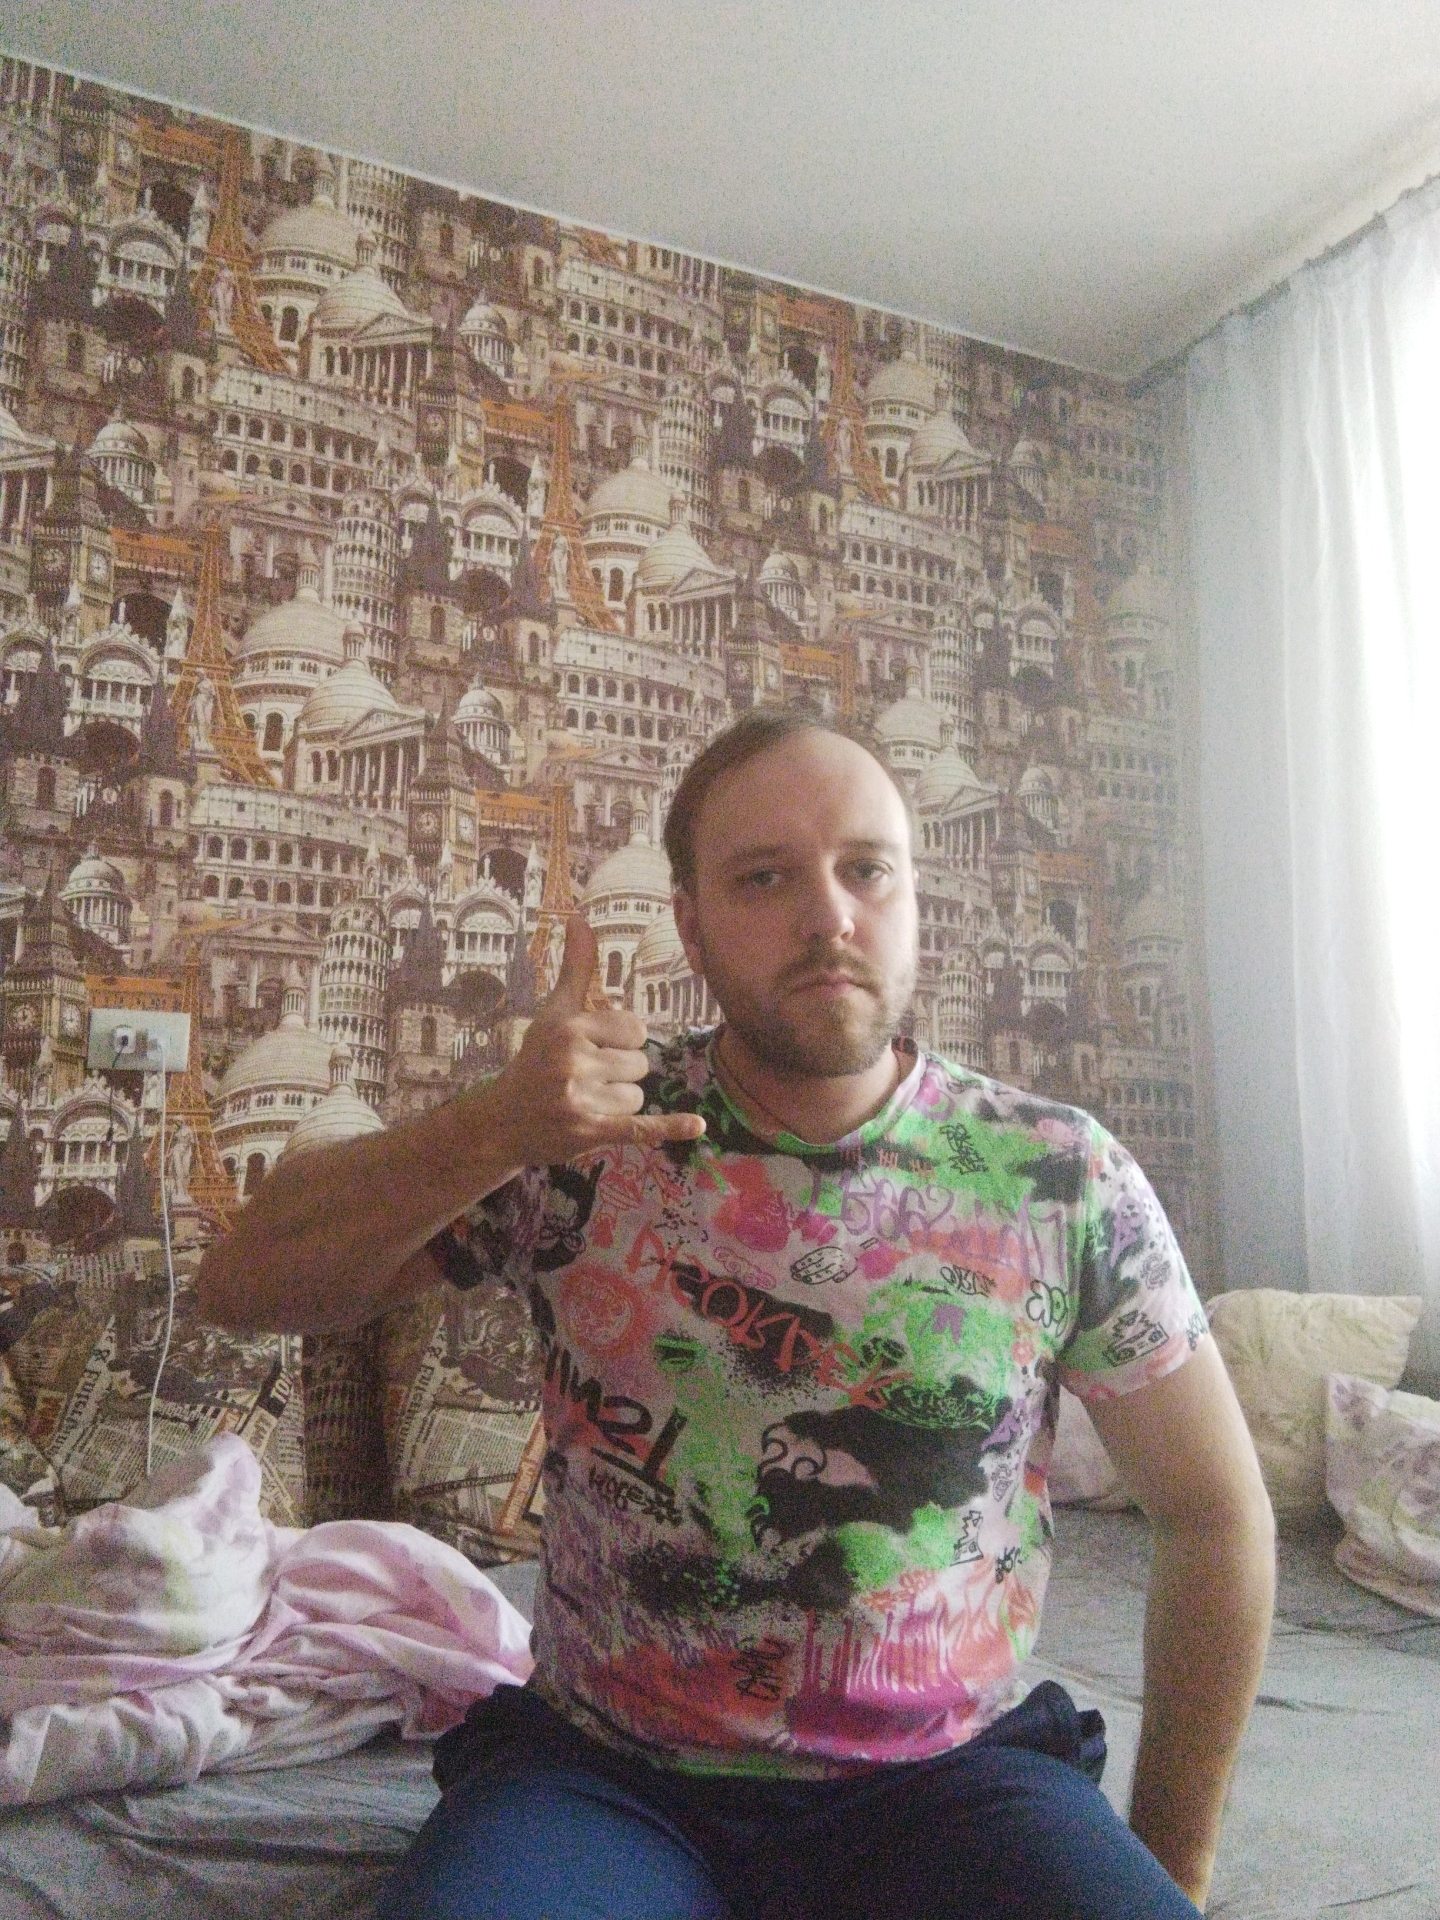
Label: noise